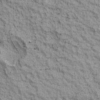
Label: not_dusty